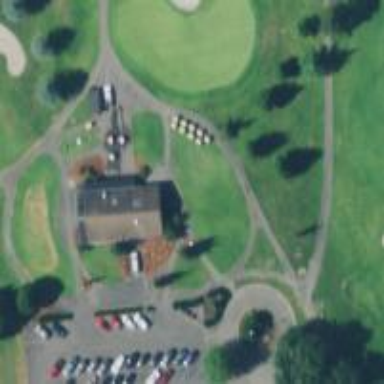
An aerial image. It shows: Pathway for golfing.